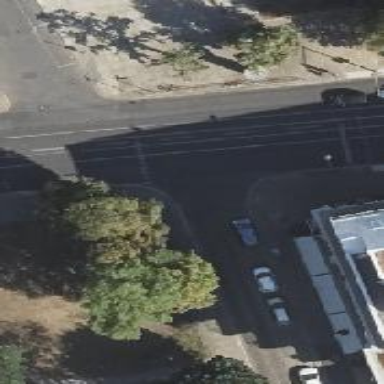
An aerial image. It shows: Asphalt footway with unmarked crossing.